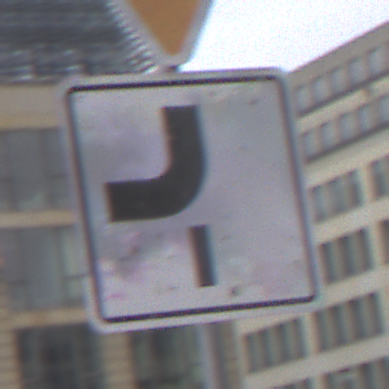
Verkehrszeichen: VerlaufVorfahrtsstrasse7
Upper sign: VorfahrtGewaehren
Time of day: Midday
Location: Outdoor (Urban)
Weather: Overcast
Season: NotSpecified
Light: Natural